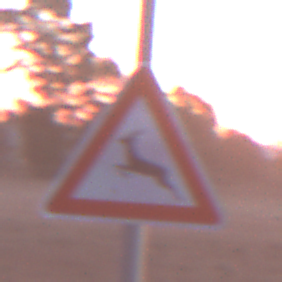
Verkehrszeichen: WildwechselRechts
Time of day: SunriseSunset
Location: Outdoor (Nature)
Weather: Clear
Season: NotSpecified
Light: Natural